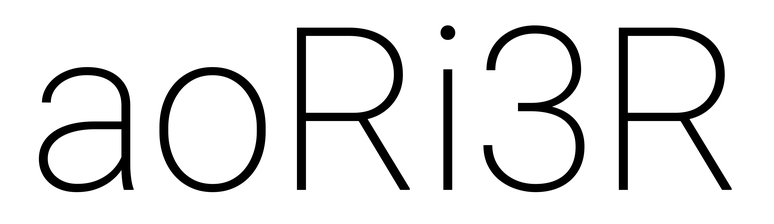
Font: Roboto_ExtraLight